Question: I'm trying to do a depth first traversal. I have no idea if I'm even close. Right now it's printing 1 3 4 5. It should be printing 1 2 4 7 3 5 6. Any help or advice is appreciated. Thanks. :)

Class:
'''
public class myGraphs {
Stack<Integer> st;
int vFirst;
int[][] adjMatrix;
int[] isVisited = new int[7];
public myGraphs(int[][] Matrix) {
this.adjMatrix = Matrix;
st = new Stack<Integer>();
int i;
int[] node = {1, 2, 3, 4, 5, 6, 7};
int firstNode = node[0];
for (i = 1; i < node.length - 1; i++) {
depthFirst(firstNode, node[i]);
}
}
public void depthFirst(int vFirst, int n) {
int v, i;
st.push(vFirst);
while (!st.isEmpty()) {
v = st.pop();
if (isVisited[v]==0) {
System.out.print("
"+v);
isVisited[v]=1;
}
for ( i=1;i<=n;i++) {
if ((adjMatrix[v][i] == 1) && (isVisited[i] == 0)) {
st.push(v);
isVisited[i]=1;
System.out.print(" " + i);
v = i;
}
}
}
}
//
public static void main(String[] args) {
// 1 2 3 4 5 6 7
int[][] adjMatrix = { {0, 1, 1, 0, 0, 0, 0},
{1, 0, 0, 1, 1, 1, 0},
{1, 0, 0, 0, 0, 0, 1},
{0, 1, 0, 0, 0, 0, 1},
{0, 1, 0, 0, 0, 0, 1},
{0, 1, 0, 0, 0, 0 ,0},
{0, 0, 1, 1, 1, 0, 0} };
new myGraphs(adjMatrix);
}
}
'''
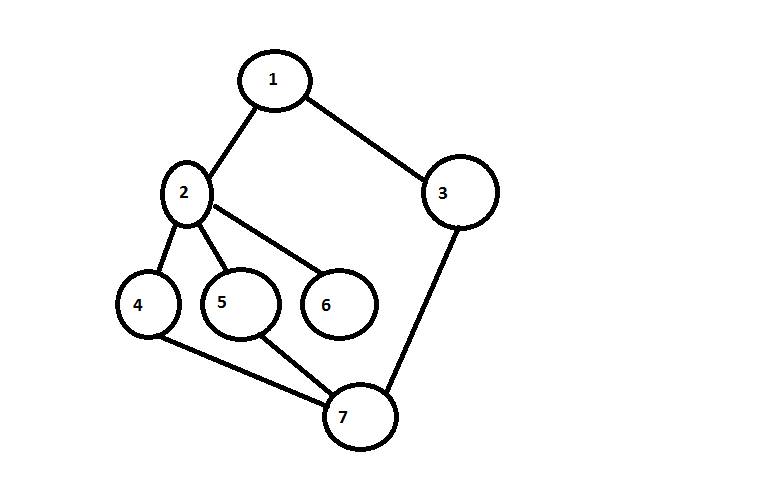
Answer: If you are looking at Depth First Traversal then following is the code changes you should make
1) First declare your node array as 'int[] node = {0, 1, 2, 3, 4, 5, 6}'. This should be done to avoid array index start (which is 0 ) and your node start number (which is 1). SO here now we assume that new names of your node 1 is 0, node 2 is 1......and node 7 is 6.
2) Instead of doing
'''
for (i = 1; i < node.length-1; i++){
depthFirst(firstNode, node[i]);
}
'''
in myGraphs do :
depthFirst(firstNode, 7);
3)In depthFirst instead of 'for ( i=1;i<=n;i++)' use 'for ( i=0;i<n;i++)' While doing System.out.println in function depthFirst add one to the number as 0 represents node 1, 1 represents node 2 and so on.
Below is your fully functional code I modified :
'''
import java.util.Stack;
public class DFS {
Stack<Integer> st;
int vFirst;
int[][] adjMatrix;
int[] isVisited = new int[7];
/**
* @param args
*/
public static void main(String[] args) {
int[][] adjMatrix = { {0, 1, 1, 0, 0, 0, 0},
{1, 0, 0, 1, 1, 1, 0},
{1, 0, 0, 0, 0, 0, 1},
{0, 1, 0, 0, 0, 0, 1},
{0, 1, 0, 0, 0, 0, 1},
{0, 1, 0, 0, 0, 0 ,0},
{0, 0, 1, 1, 1, 0, 0} };
new DFS(adjMatrix);
}
public DFS(int[][] Matrix) {
this.adjMatrix = Matrix;
st = new Stack<Integer>();
int i;
int[] node = {0, 1, 2, 3, 4, 5, 6};
int firstNode = node[0];
depthFirst(firstNode, 7);
}
public void depthFirst(int vFirst,int n)
{
int v,i;
st.push(vFirst);
while(!st.isEmpty())
{
v = st.pop();
if(isVisited[v]==0)
{
System.out.print("
"+(v+1));
isVisited[v]=1;
}
for ( i=0;i<n;i++)
{
if((adjMatrix[v][i] == 1) && (isVisited[i] == 0))
{
st.push(v);
isVisited[i]=1;
System.out.print(" " + (i+1));
v = i;
}
}
}
}}
'''